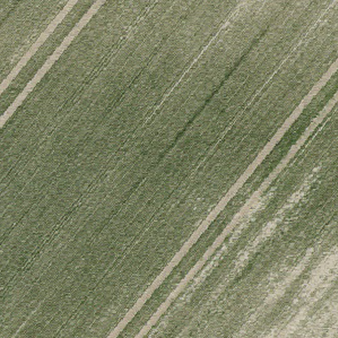
Label: other